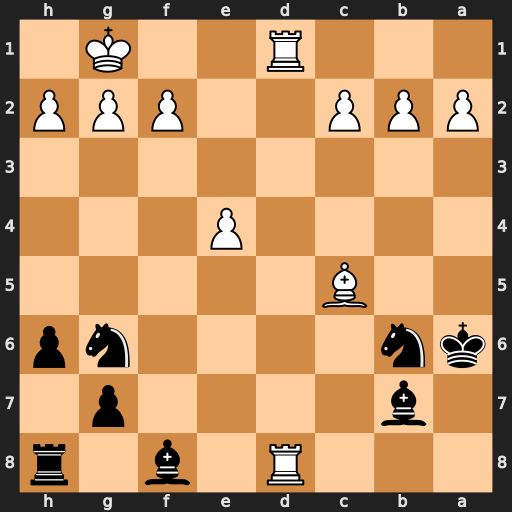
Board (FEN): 3R1b1r/1b4p1/kn4np/2B5/4P3/8/PPP2PPP/3R2K1
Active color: b
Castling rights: -
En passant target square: -
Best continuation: Bxc5 Rxh8 Nxh8